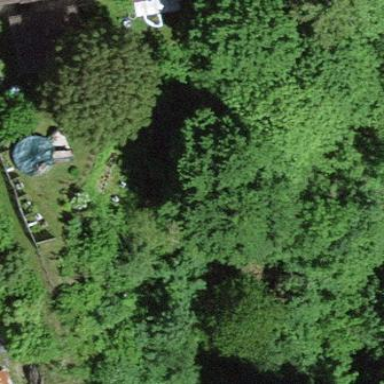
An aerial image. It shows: Garden that is leisure land.